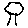
Label: tree